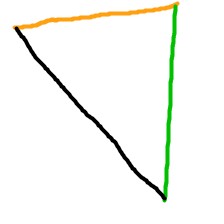
Shape: triangle